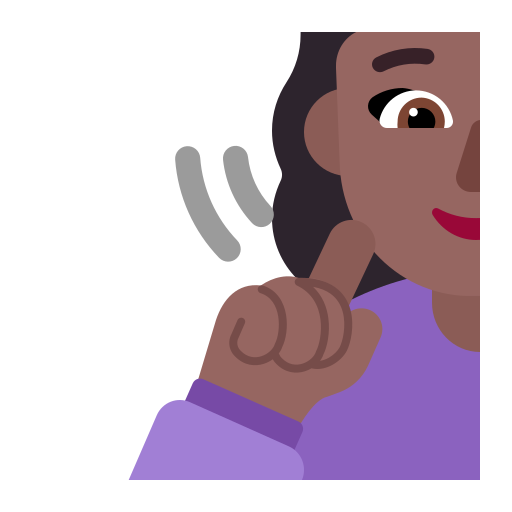
man deaf flat  dark